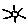
Label: sun